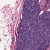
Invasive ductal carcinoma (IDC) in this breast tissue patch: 0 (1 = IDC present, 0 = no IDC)